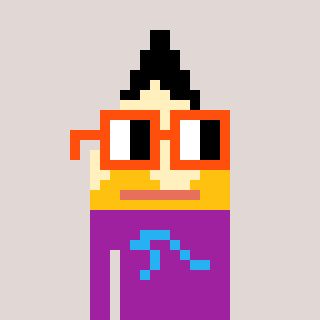
a pixel art character with square orange glasses, a pencil-shaped head and a magenta-colored body on a warm background